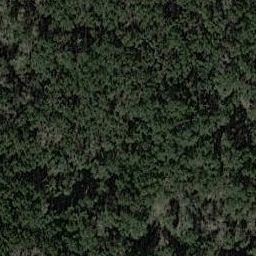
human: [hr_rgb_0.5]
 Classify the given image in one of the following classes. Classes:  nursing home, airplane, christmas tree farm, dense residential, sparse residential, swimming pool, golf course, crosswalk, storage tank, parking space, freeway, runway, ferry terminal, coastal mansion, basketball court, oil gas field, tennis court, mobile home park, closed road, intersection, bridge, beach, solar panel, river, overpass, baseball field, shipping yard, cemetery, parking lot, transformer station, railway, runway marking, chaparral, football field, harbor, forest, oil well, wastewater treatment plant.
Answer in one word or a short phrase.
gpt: forest